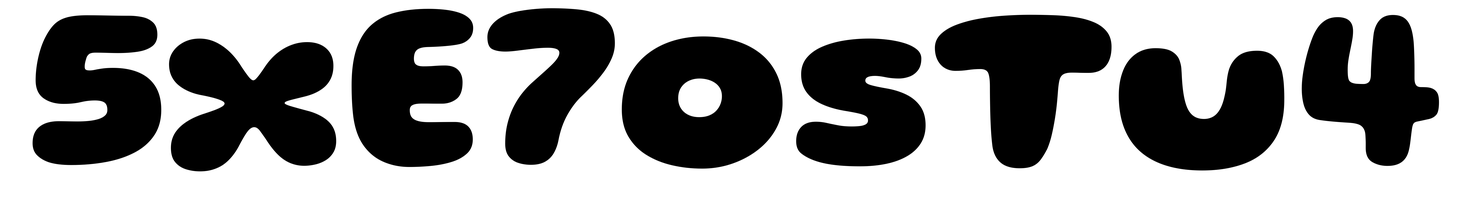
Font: Gluten_ExtraBold